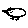
Label: bird